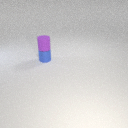
small purple rubber cylinder above small blue metal cylinder